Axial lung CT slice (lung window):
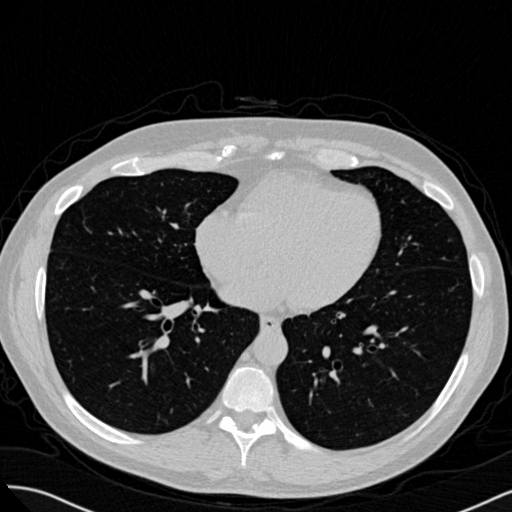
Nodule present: no